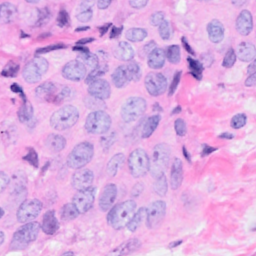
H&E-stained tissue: Breast